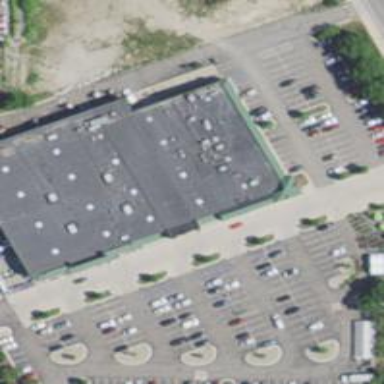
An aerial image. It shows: Supermarket.